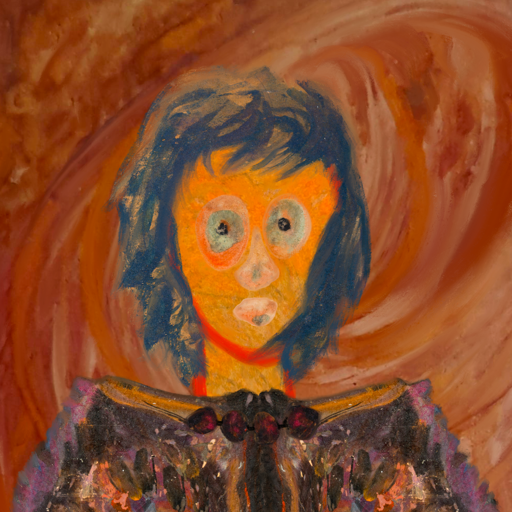
Background: Pious_Lady, Head And Neck Front: Sisters, Face Front: Childish, Bust: Gypsy_Queen, Hair Front: InTheSun, Head Accessory: Blank, Second Necklace: Blank, Necklace: Mosgoul, Baby: Blank